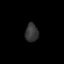
Tissue: prostate
Cell type: Epithelial cells
Senescence score: 0.3475
Nuclear area (px): 234
Mean DAPI intensity: 52.893